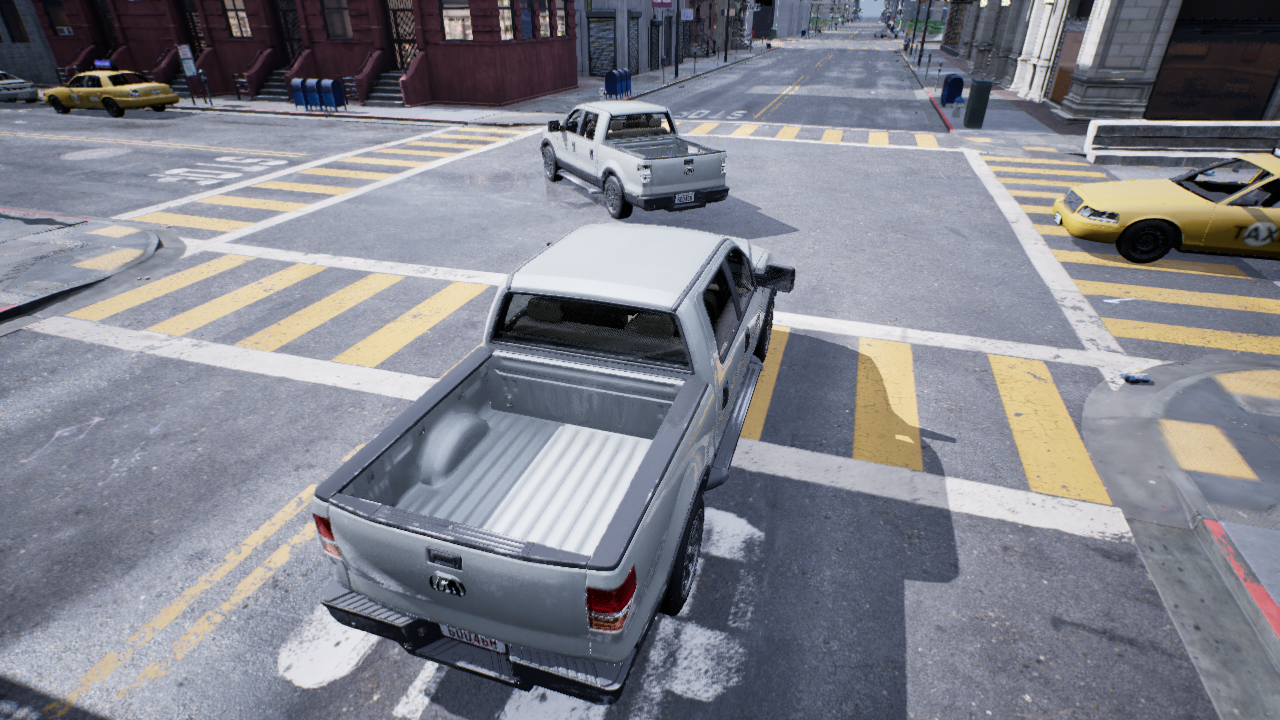
Venue: residential
Lighting: overcast
Vehicle rig: pickup